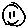
Label: smiley face